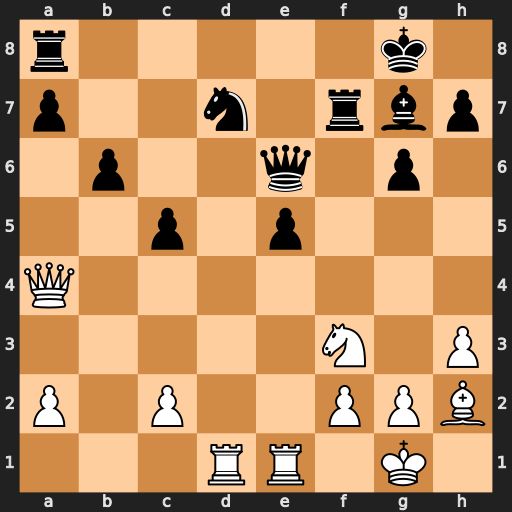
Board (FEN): r5k1/p2n1rbp/1p2q1p1/2p1p3/Q7/5N1P/P1P2PPB/3RR1K1
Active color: w
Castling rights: -
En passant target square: -
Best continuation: Ng5